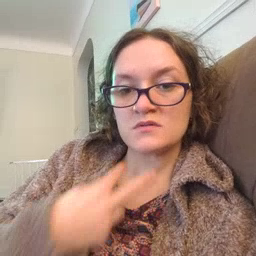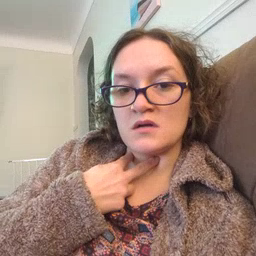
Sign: stuck